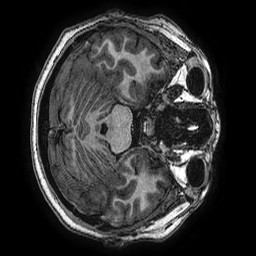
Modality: T1w
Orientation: axial
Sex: female
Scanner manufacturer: ge
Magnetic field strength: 3 T
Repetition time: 0.00766 s
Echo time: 0.003476 s